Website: macys
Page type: added-to-cart
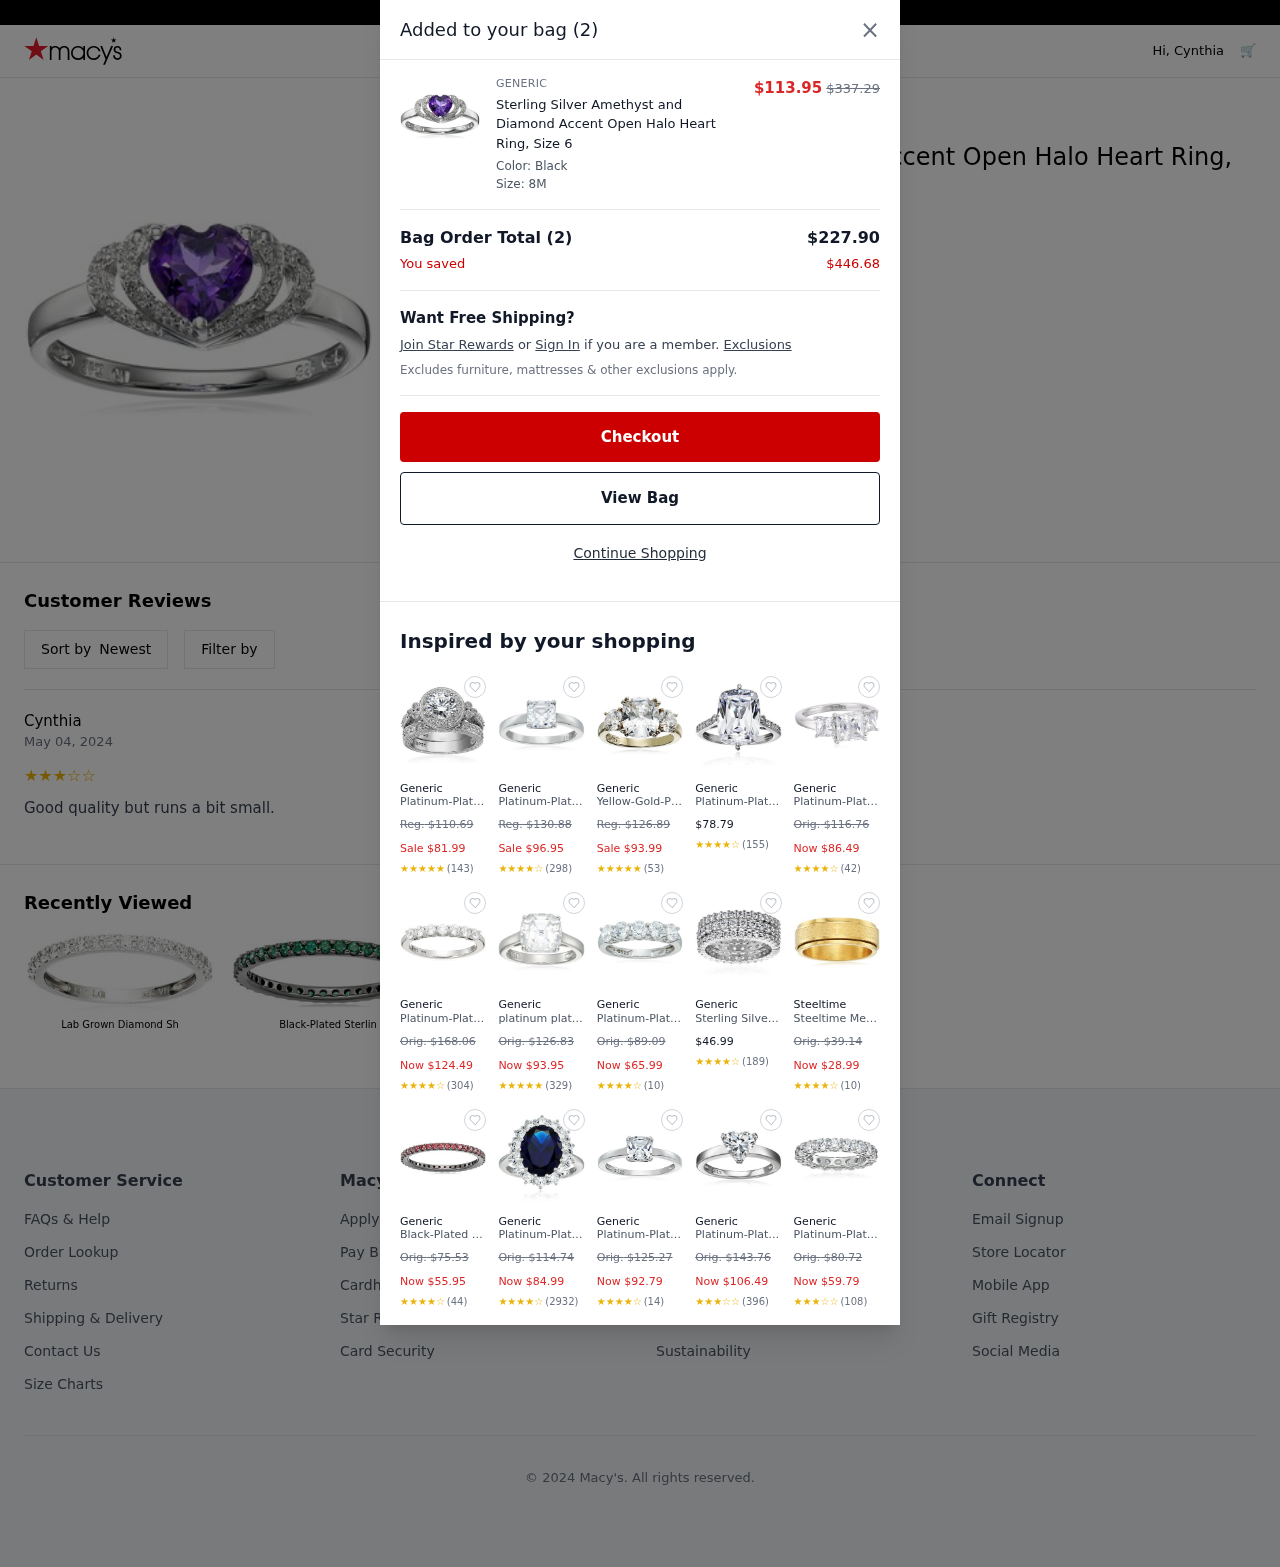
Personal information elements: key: PII_FIRSTNAME
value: Cynthia
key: PII_REVIEW
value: Good quality but runs a bit small.
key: PII_USER_RATING
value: ★
★
★
★
★
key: PII_USER_RATING
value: ★
★
★
★
☆
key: PII_USER_RATING
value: ★
★
★
☆
☆
Product elements: key: PRODUCT1_BRAND
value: Generic
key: PRODUCT1_NAME
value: Sterling Silver Amethyst and Diamond Accent Open Halo Heart Ring, Size 6
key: PRODUCT1_PRICE
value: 113.95
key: PRODUCT18_NAME
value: Lab Grown Diamond Sh
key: PRODUCT19_NAME
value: Black-Plated Sterlin
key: PRODUCT1_ORIGINAL_PRICE
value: $337.29
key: PRODUCT2_BRAND
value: Generic
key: PRODUCT2_NAME
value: Platinum-Plated Sterling Silver Antique Rings set made with Swarovski Zirconia, Size 9
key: PRODUCT2_ORIGINAL_PRICE
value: Reg. $110.69
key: PRODUCT2_PRICE
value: Sale $81.99
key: PRODUCT2_RATING
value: ★
★
★
★
★
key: PRODUCT2_NUM_RATINGS
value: (143)
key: PRODUCT3_BRAND
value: Generic
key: PRODUCT3_NAME
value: Platinum-Plated Silver Asscher-Cut (2 cttw) Solitaire Ring made with Swarovski Zirconia, Size 9
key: PRODUCT3_ORIGINAL_PRICE
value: Reg. $130.88
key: PRODUCT3_PRICE
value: Sale $96.95
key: PRODUCT3_RATING
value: ★
★
★
★
☆
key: PRODUCT3_NUM_RATINGS
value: (298)
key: PRODUCT4_BRAND
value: Generic
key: PRODUCT4_NAME
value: Yellow-Gold-Plated Sterling Silver Cushion Cut Celebrity Meghan Ring with Swarovski Zirconia accent,
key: PRODUCT4_ORIGINAL_PRICE
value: Reg. $126.89
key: PRODUCT4_PRICE
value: Sale $93.99
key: PRODUCT4_RATING
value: ★
★
★
★
★
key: PRODUCT4_NUM_RATINGS
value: (53)
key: PRODUCT5_BRAND
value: Generic
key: PRODUCT5_NAME
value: Platinum-Plated Sterling Silver Celebrity"Kim" Ring made with Swarovski Zirconia Accents
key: PRODUCT5_PRICE
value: $78.79
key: PRODUCT5_RATING
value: ★
★
★
★
☆
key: PRODUCT5_NUM_RATINGS
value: (155)
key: PRODUCT6_BRAND
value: Generic
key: PRODUCT6_NAME
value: Platinum-Plated Sterling Silver Princess-Cut 3-Stone Ring made with Swarovski Zirconia (3 cttw), Siz
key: PRODUCT6_ORIGINAL_PRICE
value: Orig. $116.76
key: PRODUCT6_PRICE
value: Now $86.49
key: PRODUCT6_RATING
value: ★
★
★
★
☆
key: PRODUCT6_NUM_RATINGS
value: (42)
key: PRODUCT7_BRAND
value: Generic
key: PRODUCT7_NAME
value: Platinum-Plated Sterling Silver 7-Stone Ring made with Swarovski Zirconia (1/2 cttw), Size 8
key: PRODUCT7_ORIGINAL_PRICE
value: Orig. $168.06
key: PRODUCT7_PRICE
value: Now $124.49
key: PRODUCT7_RATING
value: ★
★
★
★
☆
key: PRODUCT7_NUM_RATINGS
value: (304)
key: PRODUCT8_BRAND
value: Generic
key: PRODUCT8_NAME
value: platinum plated sterling silver swarovski zirconia asscher cut solitaire ring, size 7
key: PRODUCT8_ORIGINAL_PRICE
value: Orig. $126.83
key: PRODUCT8_PRICE
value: Now $93.95
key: PRODUCT8_RATING
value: ★
★
★
★
★
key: PRODUCT8_NUM_RATINGS
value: (329)
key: PRODUCT9_BRAND
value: Generic
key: PRODUCT9_NAME
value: Platinum-Plated Sterling Silver Round-Cut 5-Stone Ring made with Swarovski Zirconia (1.25 cttw), Siz
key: PRODUCT9_ORIGINAL_PRICE
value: Orig. $89.09
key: PRODUCT9_PRICE
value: Now $65.99
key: PRODUCT9_RATING
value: ★
★
★
★
☆
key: PRODUCT9_NUM_RATINGS
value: (10)
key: PRODUCT10_BRAND
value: Generic
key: PRODUCT10_NAME
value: Sterling Silver Cubic Zirconia All-Around Band Stacking Ring Set (Set of 3), Size 7
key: PRODUCT10_PRICE
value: $46.99
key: PRODUCT10_RATING
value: ★
★
★
★
☆
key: PRODUCT10_NUM_RATINGS
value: (189)
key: PRODUCT11_BRAND
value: Steeltime
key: PRODUCT11_NAME
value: Steeltime Men's 18k Gold Plated Our Father Prayer Spinner Band Ring, Size 8
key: PRODUCT11_ORIGINAL_PRICE
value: Orig. $39.14
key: PRODUCT11_PRICE
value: Now $28.99
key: PRODUCT11_RATING
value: ★
★
★
★
☆
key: PRODUCT11_NUM_RATINGS
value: (10)
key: PRODUCT12_BRAND
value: Generic
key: PRODUCT12_NAME
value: Black-Plated Sterling Silver Swarovski Zirconia Red Round Cut Eternity Band Ring, Size 6
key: PRODUCT12_ORIGINAL_PRICE
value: Orig. $75.53
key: PRODUCT12_PRICE
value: Now $55.95
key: PRODUCT12_RATING
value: ★
★
★
★
☆
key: PRODUCT12_NUM_RATINGS
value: (44)
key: PRODUCT13_BRAND
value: Generic
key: PRODUCT13_NAME
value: Platinum-Plated Sterling Silver Celebrity "Kate" Ring made with Swarovski Zirconia Accents, Size 6
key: PRODUCT13_ORIGINAL_PRICE
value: Orig. $114.74
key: PRODUCT13_PRICE
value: Now $84.99
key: PRODUCT13_RATING
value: ★
★
★
★
☆
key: PRODUCT13_NUM_RATINGS
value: (2932)
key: PRODUCT14_BRAND
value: Generic
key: PRODUCT14_NAME
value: Platinum-Plated Silver Cushion-Cut Solitaire Ring made with Swarovski Zirconia, Size 9
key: PRODUCT14_ORIGINAL_PRICE
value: Orig. $125.27
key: PRODUCT14_PRICE
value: Now $92.79
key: PRODUCT14_RATING
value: ★
★
★
★
☆
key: PRODUCT14_NUM_RATINGS
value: (14)
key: PRODUCT15_BRAND
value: Generic
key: PRODUCT15_NAME
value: Platinum-Plated Silver Heart-Shape (1.5 cttw) Solitaire Ring made with Swarovski Zirconia, Size 5
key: PRODUCT15_ORIGINAL_PRICE
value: Orig. $143.76
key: PRODUCT15_PRICE
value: Now $106.49
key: PRODUCT15_RATING
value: ★
★
★
☆
☆
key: PRODUCT15_NUM_RATINGS
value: (396)
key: PRODUCT16_BRAND
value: Generic
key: PRODUCT16_NAME
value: Platinum-Plated Sterling Silver All-Around Band Ring set with Round Swarovski Zirconia (3 cttw), Siz
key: PRODUCT16_ORIGINAL_PRICE
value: Orig. $80.72
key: PRODUCT16_PRICE
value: Now $59.79
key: PRODUCT16_RATING
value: ★
★
★
☆
☆
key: PRODUCT16_NUM_RATINGS
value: (108)
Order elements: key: ORDER_DATE
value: May 04, 2024
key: ORDER_NUM_ITEMS
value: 2
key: ORDER_SUBTOTAL
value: $227.90
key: ORDER_SAVINGS
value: $446.68